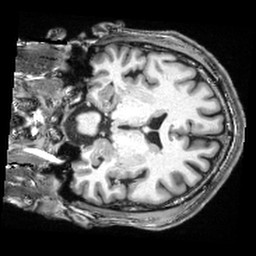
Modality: T1w
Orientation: coronal
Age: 39
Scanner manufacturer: siemens
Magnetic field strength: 3 T
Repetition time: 2.5 s
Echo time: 0.00343 s